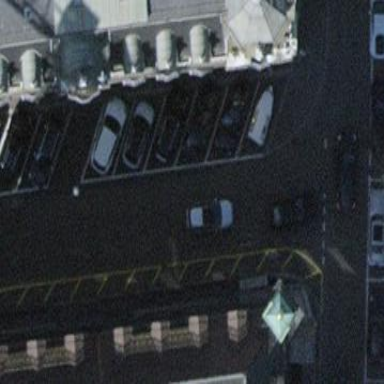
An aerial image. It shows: Diagonal street-side parking available as amenity.